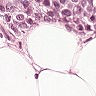
Metastatic tissue present: yes